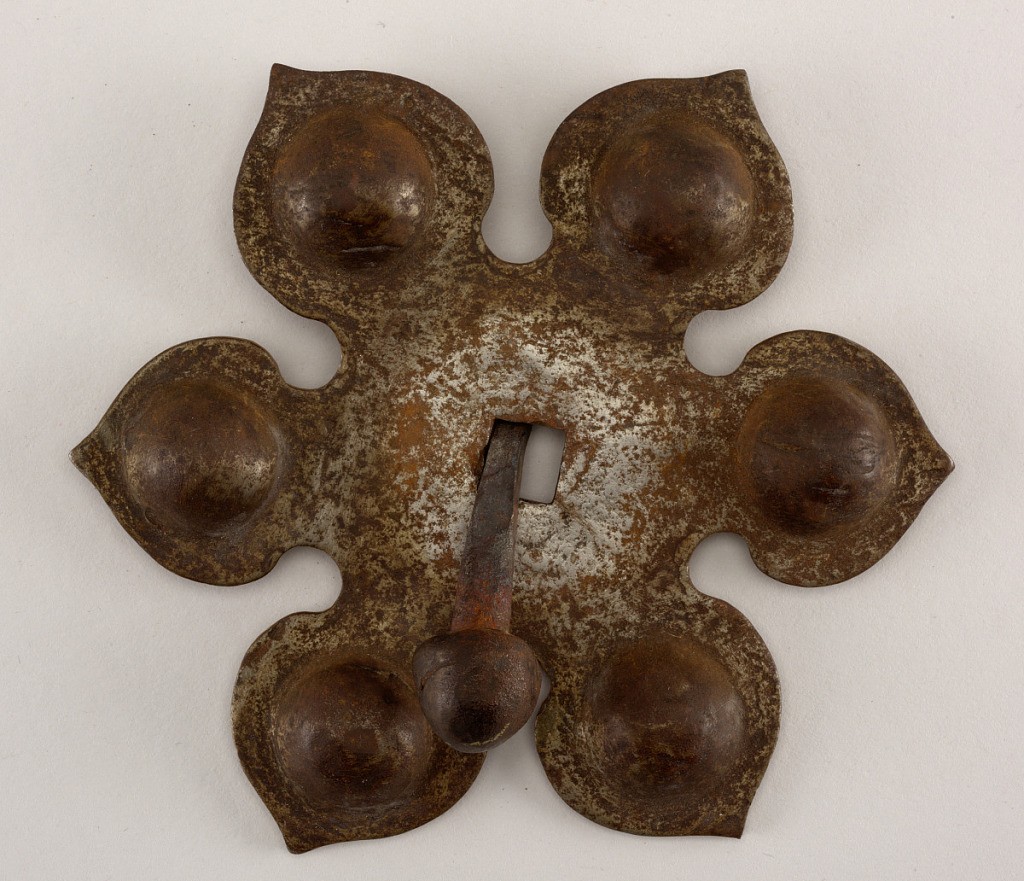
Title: Doorplate fastener knobbed post
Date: ca. 1550–1700
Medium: Steel-plated wrought iron
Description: Six-petal floriform mount, each spade-shaped petal bearing a raised boss. Round-headed nail on squared shank.